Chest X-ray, PA view. Patient: 58 years old, sex M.
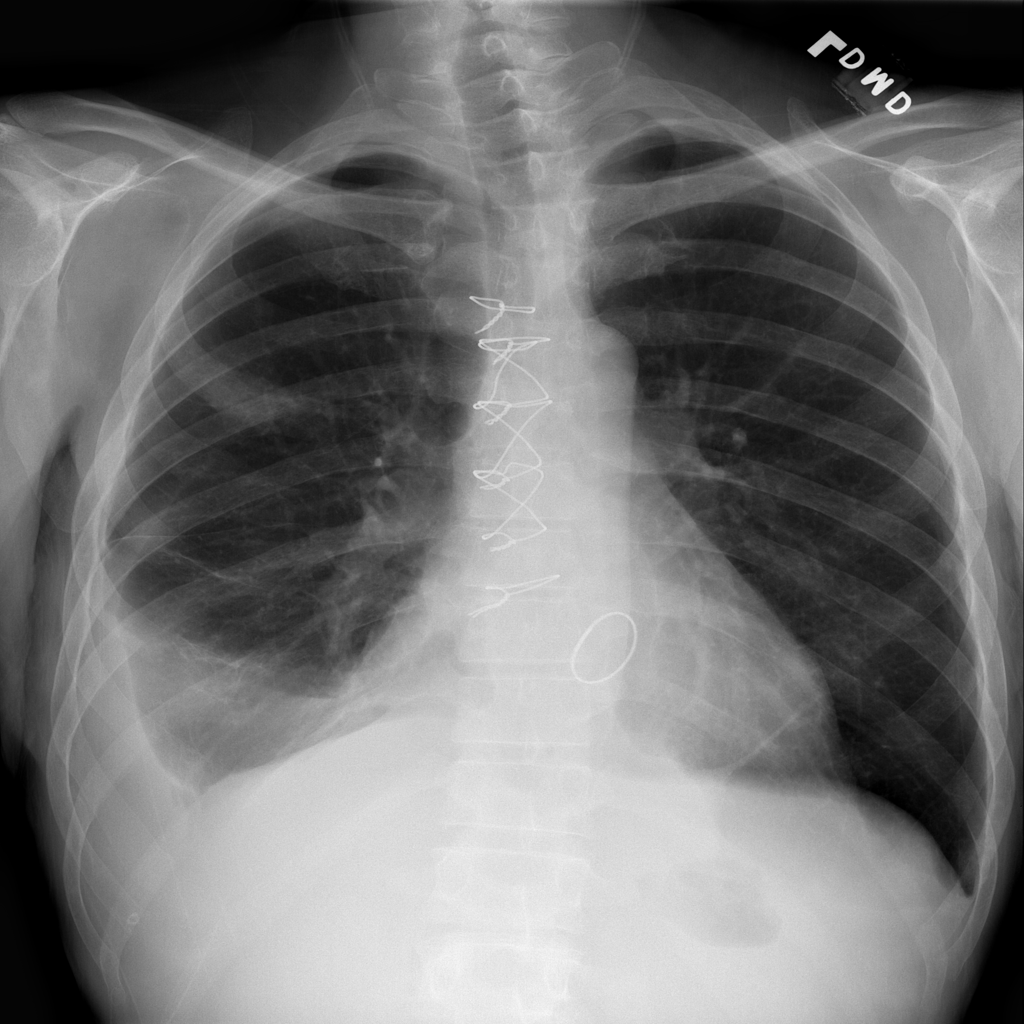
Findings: Effusion